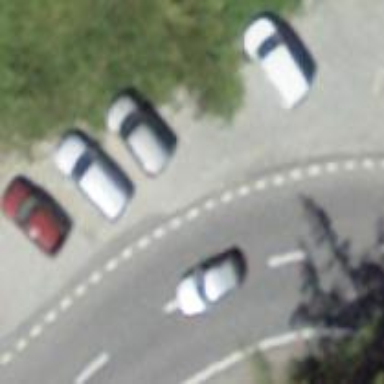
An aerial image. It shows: Parking area with surface.